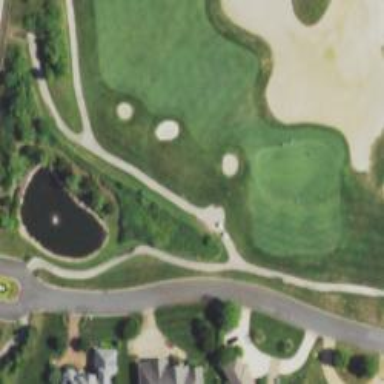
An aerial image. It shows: Service road designated as golf cart path.